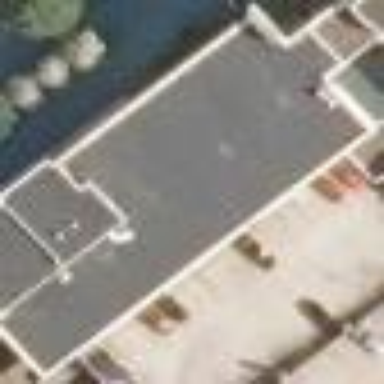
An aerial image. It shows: White building with tar paper roof.